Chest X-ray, PA view. Patient: 42 years old, sex F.
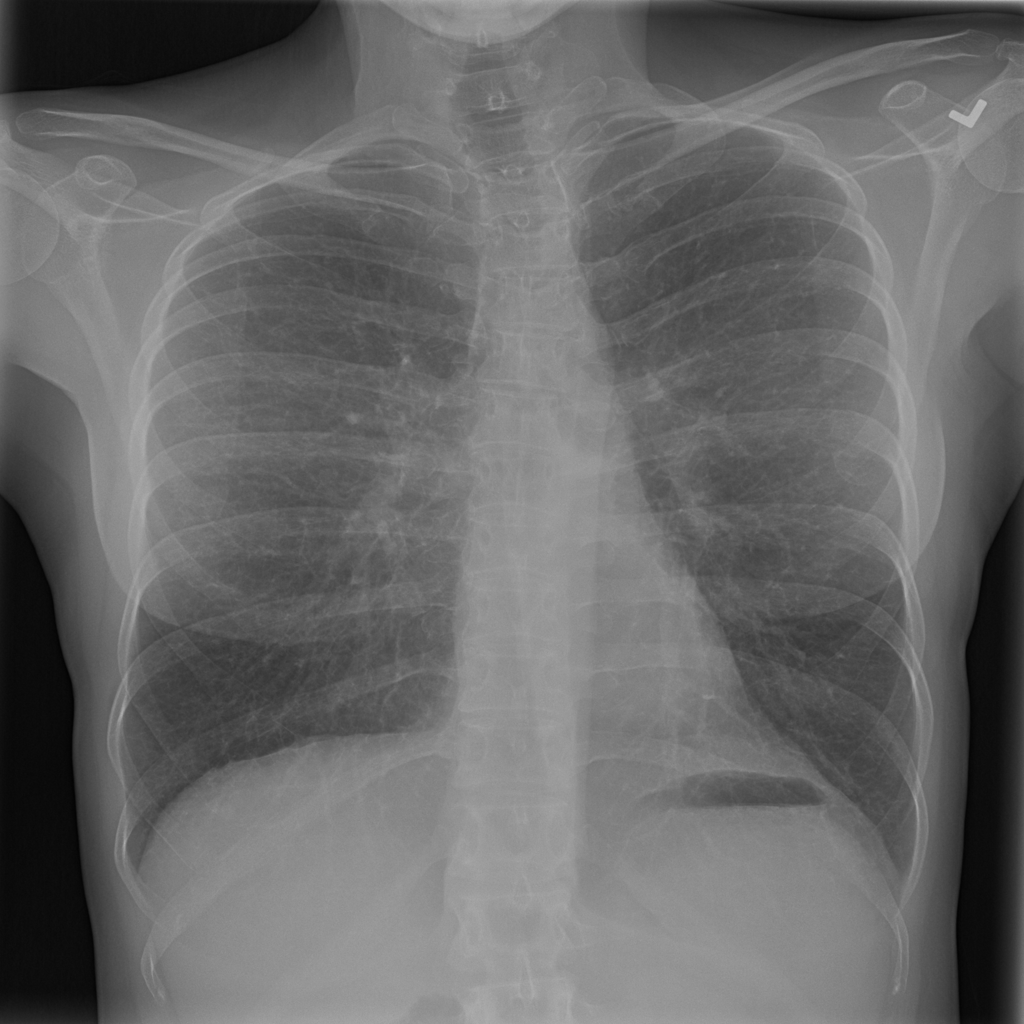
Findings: No Finding